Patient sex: M
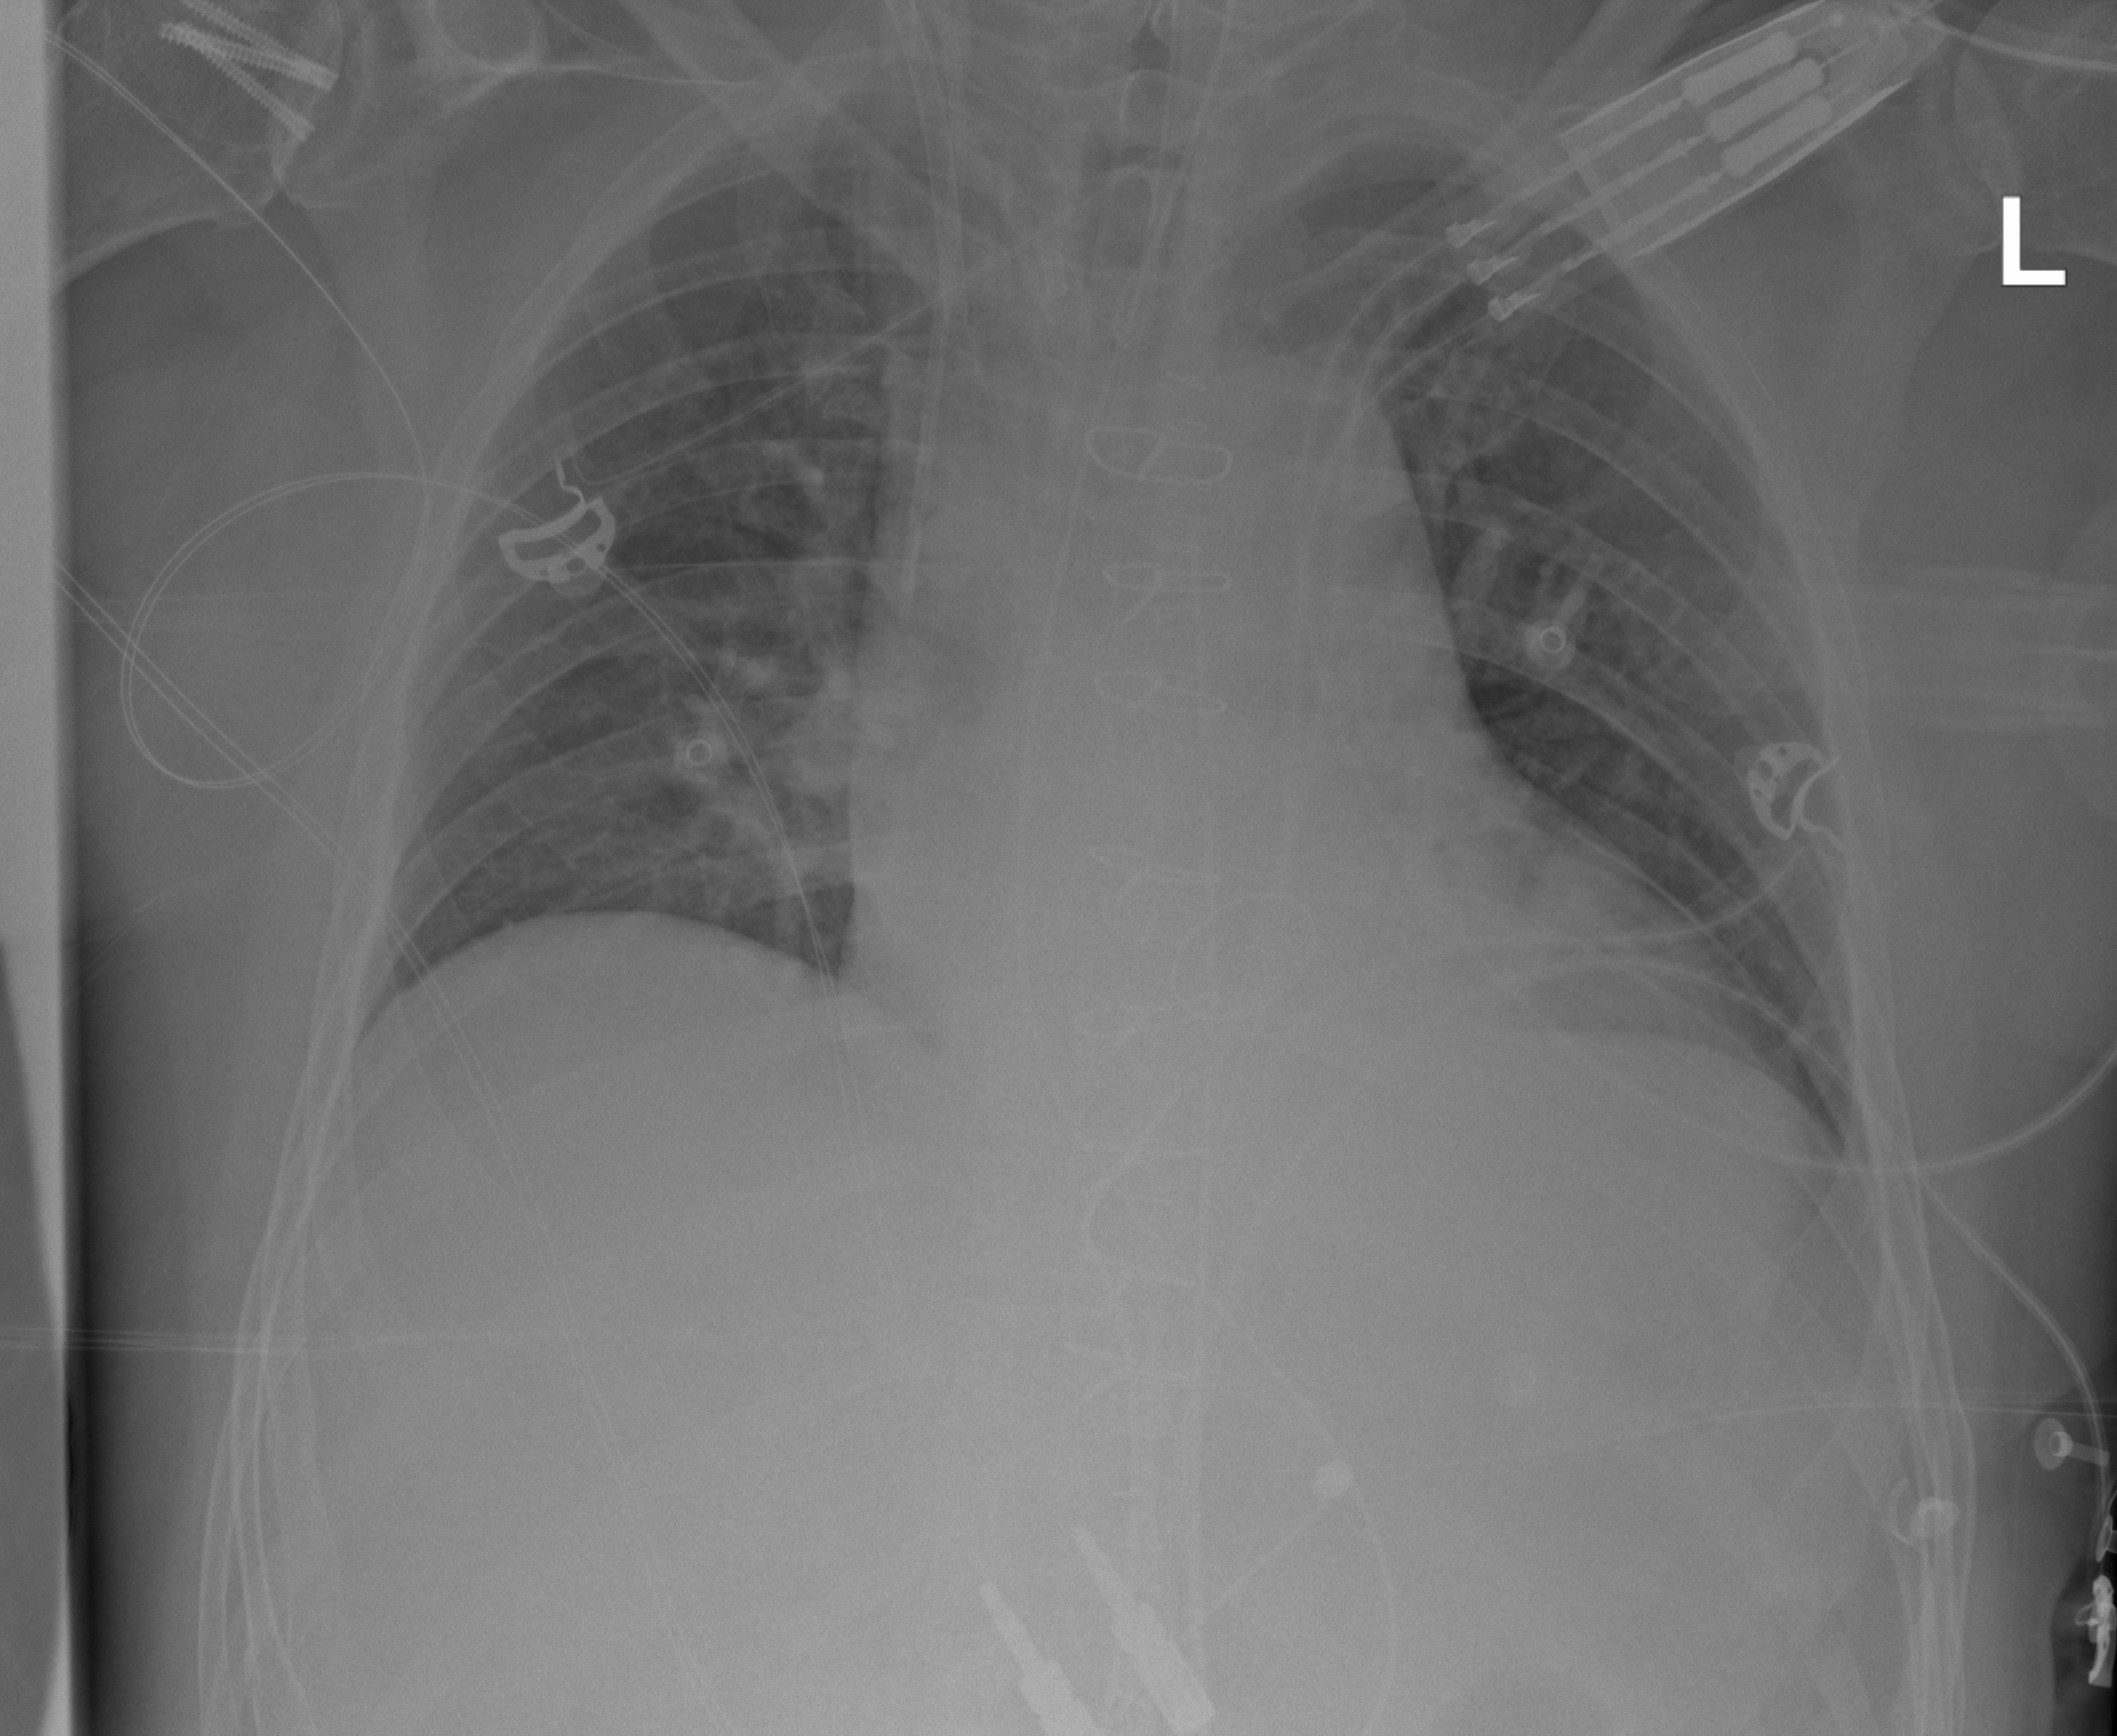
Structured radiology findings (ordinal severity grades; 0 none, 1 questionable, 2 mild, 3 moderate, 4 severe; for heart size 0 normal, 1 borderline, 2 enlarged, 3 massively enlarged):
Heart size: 2
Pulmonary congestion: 0
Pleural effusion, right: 0
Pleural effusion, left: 0
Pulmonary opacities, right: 0
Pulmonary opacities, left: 0
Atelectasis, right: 0
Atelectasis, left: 0